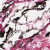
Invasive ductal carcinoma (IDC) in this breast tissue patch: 0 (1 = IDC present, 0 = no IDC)